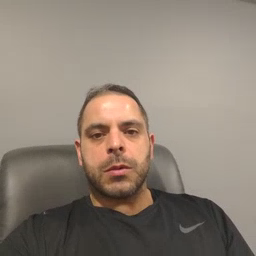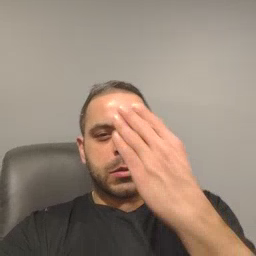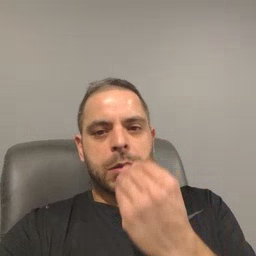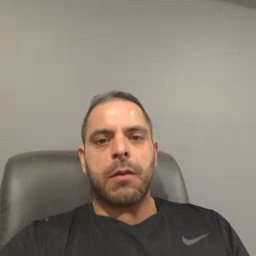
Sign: nap